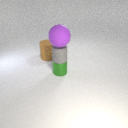
small green metal cylinder below large purple rubber sphere